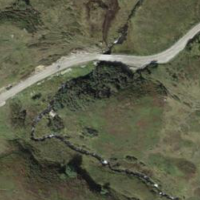
EUNIS habitat code: 26
Species observed at this site:
Gentiana bavarica
Eriophorum angustifolium
Anthus spinoletta
Alnus alnobetula
Pinguicula leptoceras